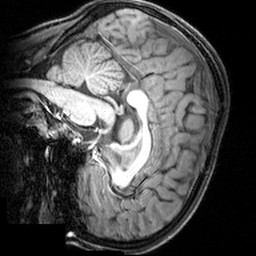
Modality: T1w
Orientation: sagittal
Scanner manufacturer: siemens
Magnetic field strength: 3 T
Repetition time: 1.9 s
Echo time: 0.00397 s